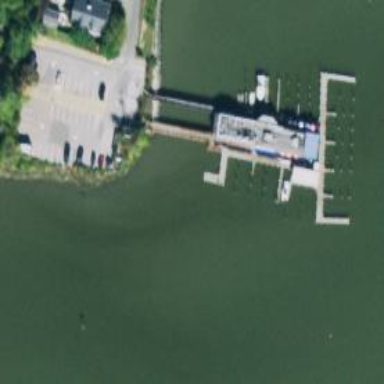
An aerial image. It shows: Pier with mooring facilities.